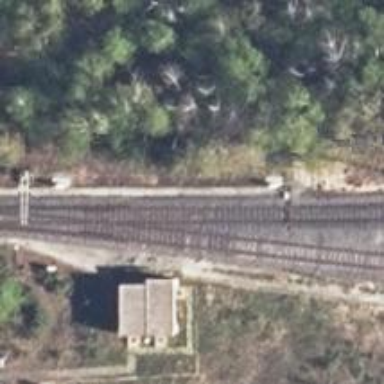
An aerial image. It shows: Railway yard with electrified rails using contact line. The area has embankment.